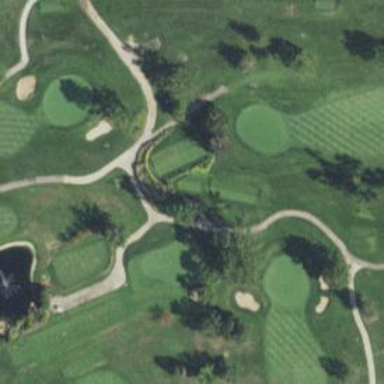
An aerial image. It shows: Footway that resembles golf path.